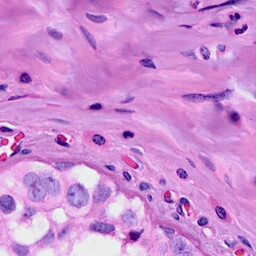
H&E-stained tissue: Breast